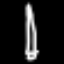
Label: pencil